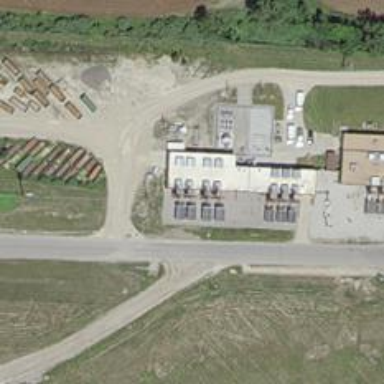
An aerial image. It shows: Generator for power supply.